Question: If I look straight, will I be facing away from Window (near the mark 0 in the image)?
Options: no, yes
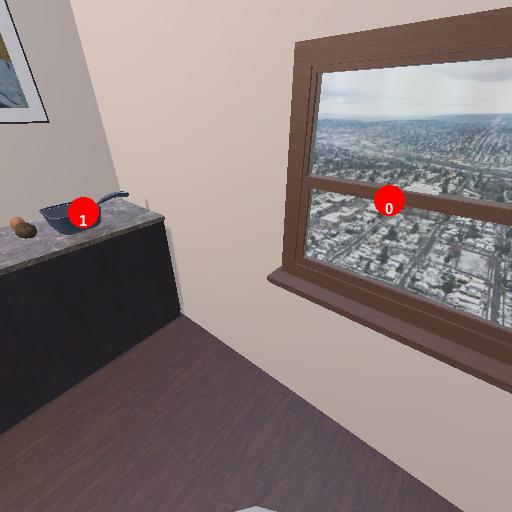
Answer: no